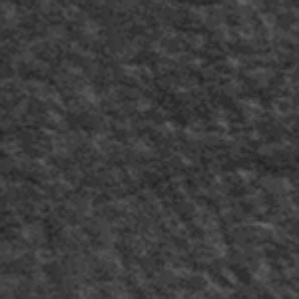
Label: frost